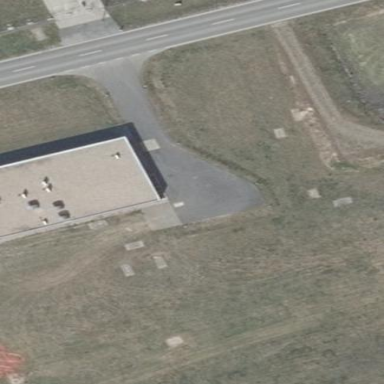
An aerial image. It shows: Service building.